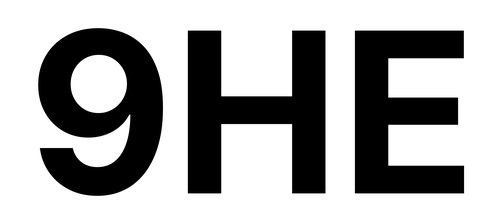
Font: Inter_Bold